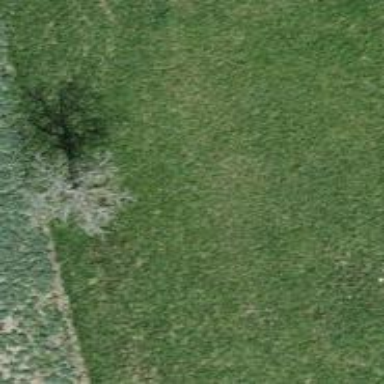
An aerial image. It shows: Beautiful tree in nature.